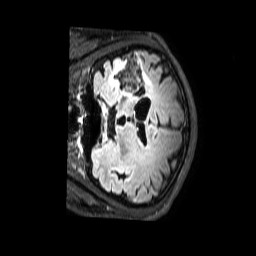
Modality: FLAIR
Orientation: coronal
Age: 35
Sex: male
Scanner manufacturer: philips
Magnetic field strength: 3 T
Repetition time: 4.8 s
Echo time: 0.275 s